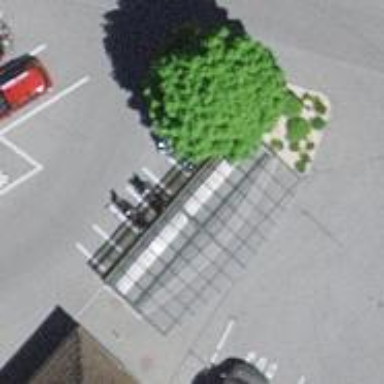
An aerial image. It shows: Bicycle parking area with asphalt surface.